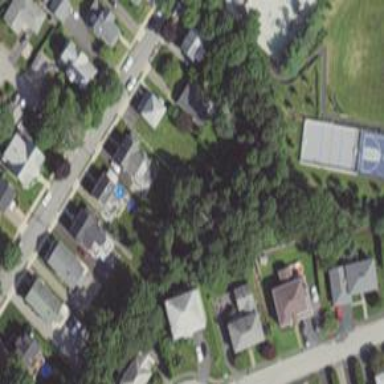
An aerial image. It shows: Neighborhood.